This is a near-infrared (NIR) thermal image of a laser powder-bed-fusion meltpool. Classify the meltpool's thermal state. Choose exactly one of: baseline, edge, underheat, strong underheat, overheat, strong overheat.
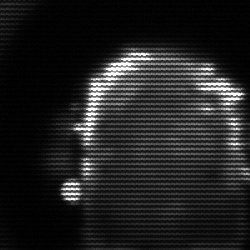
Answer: baseline